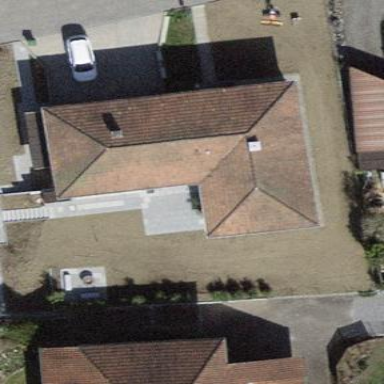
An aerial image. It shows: Building with tiled roof.